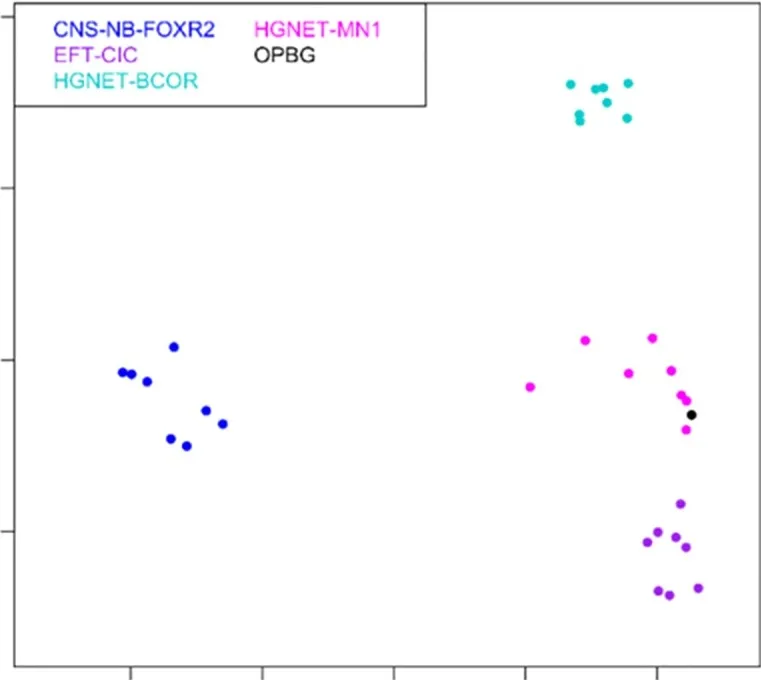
MDS (multidimensional scaling) analysis performed on the 1000 most variable probes of the whole genome DNA methylation data shows a close similarity between our case (OPBG) and CNS-HGNET-MN1, while it clearly separates from other CNS-HGNET. Color legend of the MDS plot as follows: Astroblastoma case (black); CNS-NB-FOXR2 (blue); EFT-CIC (violet); HGNET-MN1 (pink); HGNET-BCOR (light green).
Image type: chart (chart)